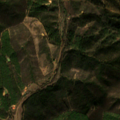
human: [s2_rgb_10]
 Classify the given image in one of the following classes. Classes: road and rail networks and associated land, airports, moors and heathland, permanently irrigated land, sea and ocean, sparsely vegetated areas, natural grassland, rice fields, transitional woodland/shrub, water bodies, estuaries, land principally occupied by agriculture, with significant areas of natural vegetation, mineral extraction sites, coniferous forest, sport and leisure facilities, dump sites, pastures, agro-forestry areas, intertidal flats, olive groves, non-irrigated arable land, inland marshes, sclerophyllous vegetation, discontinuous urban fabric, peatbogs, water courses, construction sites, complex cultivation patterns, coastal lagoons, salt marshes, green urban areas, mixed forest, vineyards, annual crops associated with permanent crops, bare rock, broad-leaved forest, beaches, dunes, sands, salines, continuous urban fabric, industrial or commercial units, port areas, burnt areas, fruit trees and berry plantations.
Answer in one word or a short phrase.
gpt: broad-leaved forest, sclerophyllous vegetation, transitional woodland/shrub